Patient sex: M
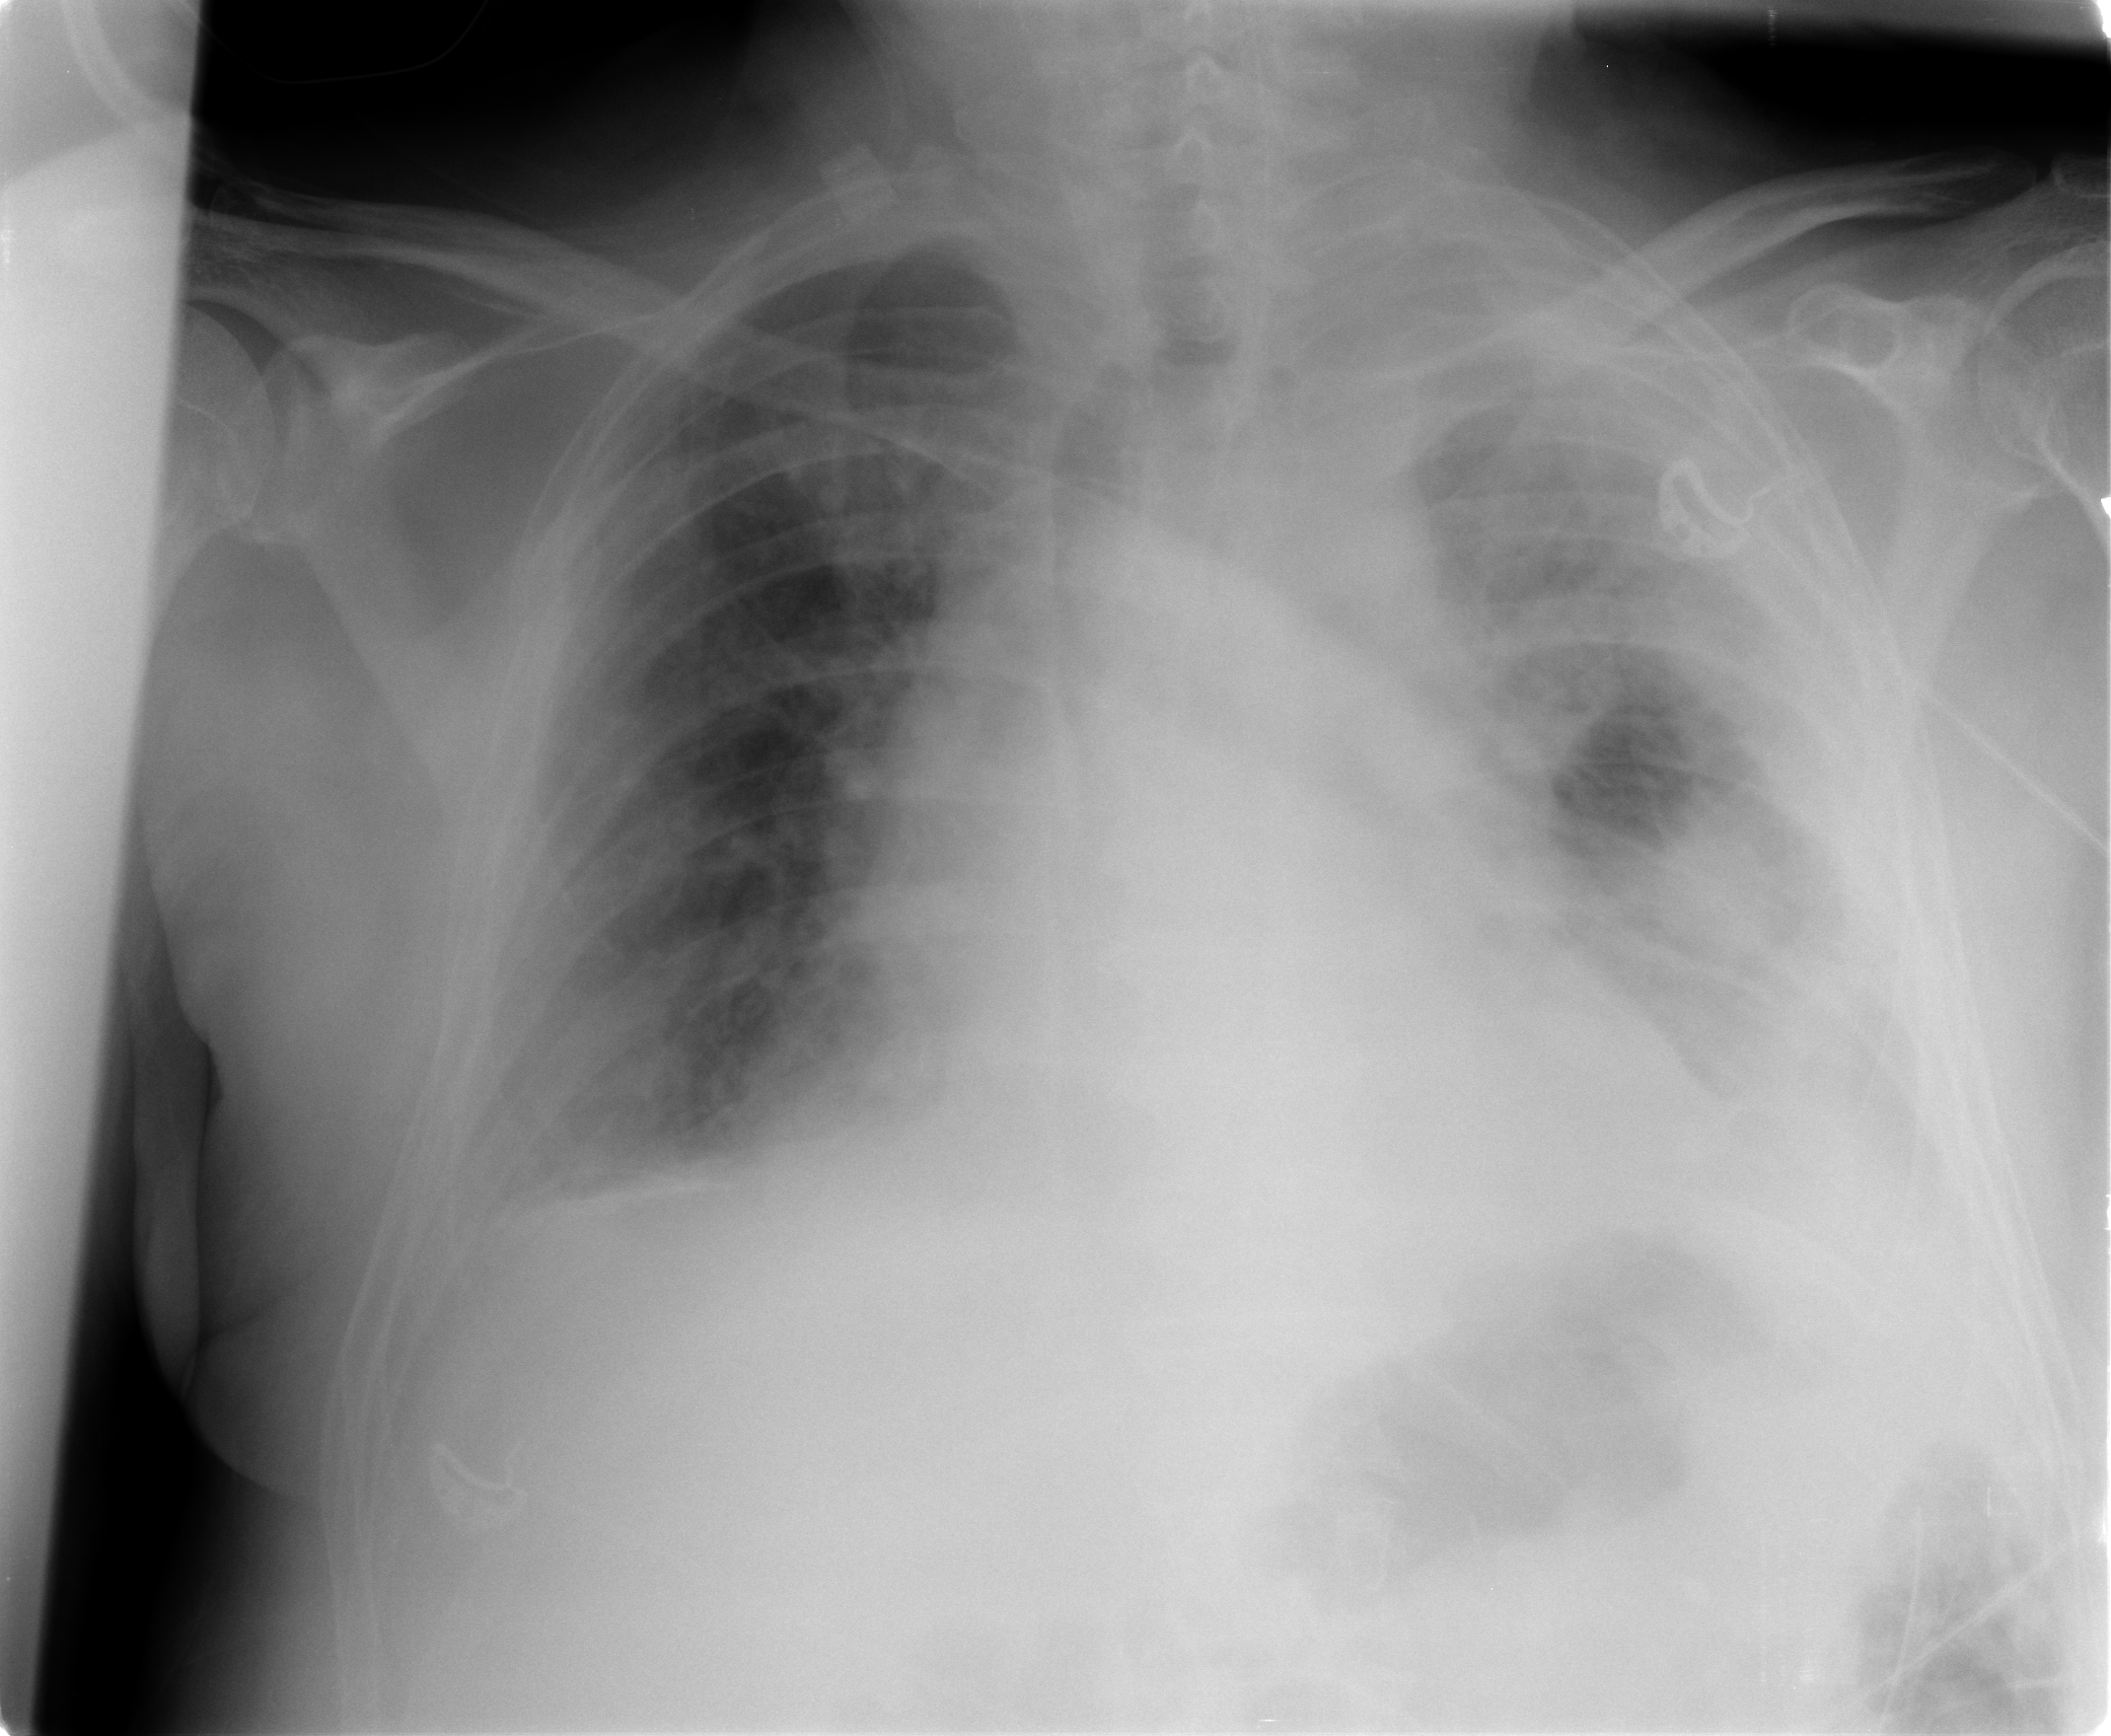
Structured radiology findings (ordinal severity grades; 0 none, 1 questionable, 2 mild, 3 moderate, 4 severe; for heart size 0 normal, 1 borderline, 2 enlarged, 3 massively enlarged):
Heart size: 2
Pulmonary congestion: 2
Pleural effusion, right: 2
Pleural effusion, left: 3
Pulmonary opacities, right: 0
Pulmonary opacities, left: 2
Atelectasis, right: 2
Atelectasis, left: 3